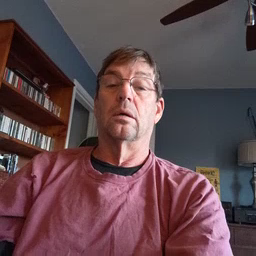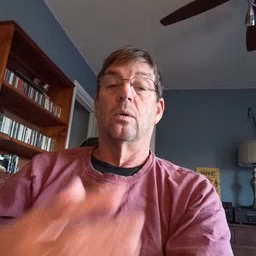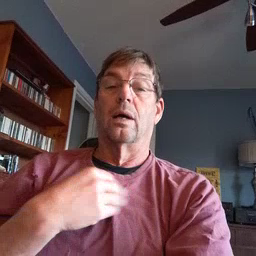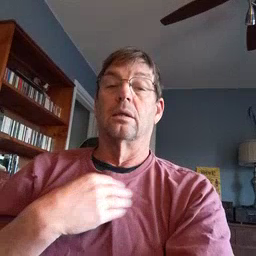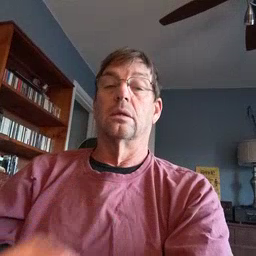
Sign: white